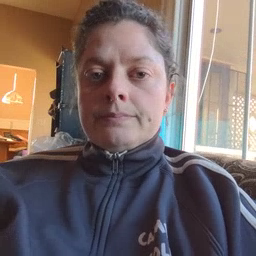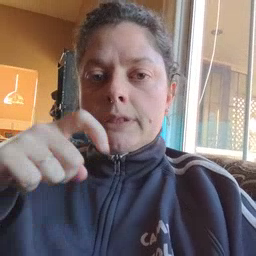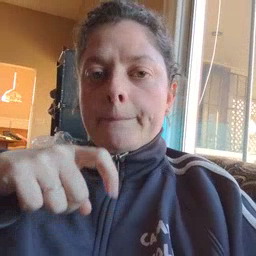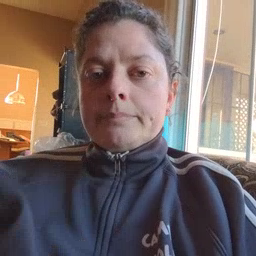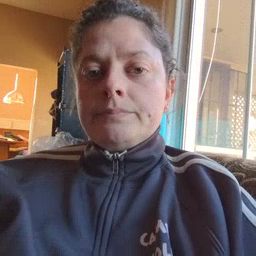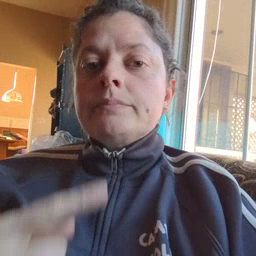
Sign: time